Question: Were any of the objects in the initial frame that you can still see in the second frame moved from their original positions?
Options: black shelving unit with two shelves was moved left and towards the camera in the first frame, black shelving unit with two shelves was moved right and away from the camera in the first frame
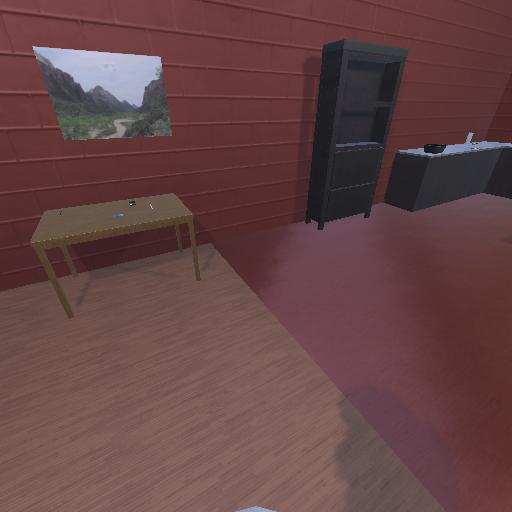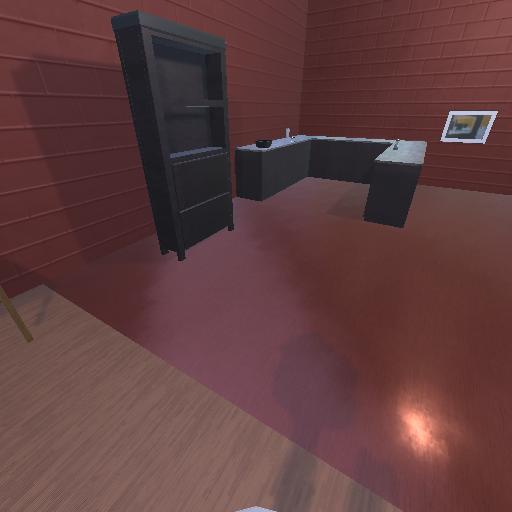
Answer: black shelving unit with two shelves was moved left and towards the camera in the first frame